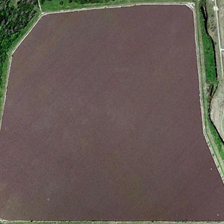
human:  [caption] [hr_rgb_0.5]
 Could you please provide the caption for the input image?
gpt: many green trees are around a polygonal brown pond .

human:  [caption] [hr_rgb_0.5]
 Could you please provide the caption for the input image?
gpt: many green trees are around a polygonal brown pond .

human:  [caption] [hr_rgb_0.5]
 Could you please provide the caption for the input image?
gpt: many green trees are around a polygonal brown pond .

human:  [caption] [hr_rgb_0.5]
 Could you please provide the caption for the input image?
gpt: many green trees are around a polygonal brown pond .

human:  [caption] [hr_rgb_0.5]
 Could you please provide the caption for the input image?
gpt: many green trees are around a polygonal brown pond .